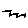
Label: zigzag